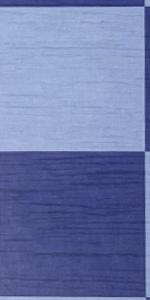
Label: Empty